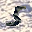
Label: 5